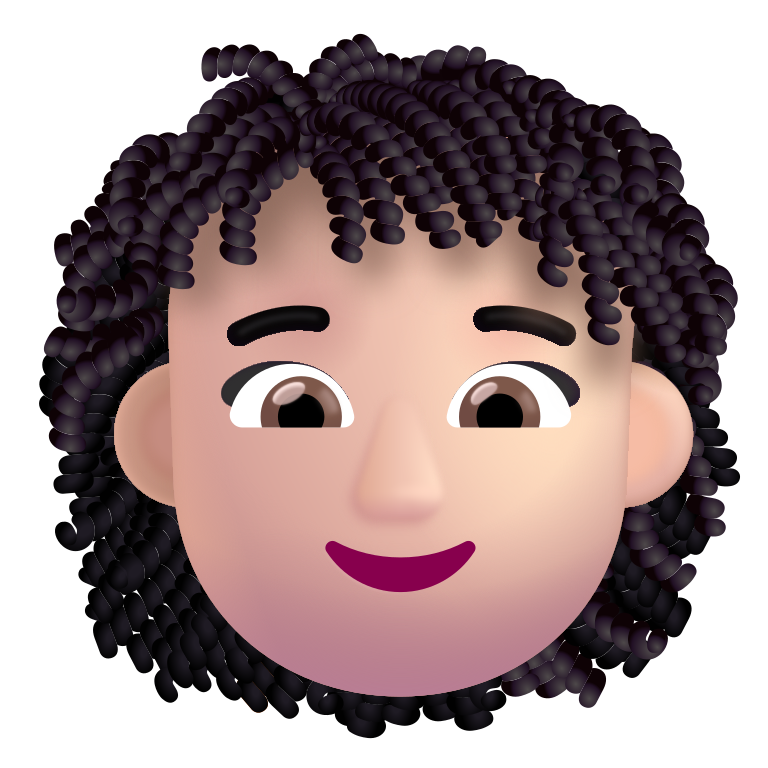
woman curly hair color light